Interaction volume radius: 5 \u00c5
Interaction volume height: 20 \u00c5
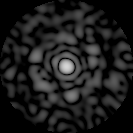
Disorder parameter: 0.8308